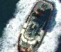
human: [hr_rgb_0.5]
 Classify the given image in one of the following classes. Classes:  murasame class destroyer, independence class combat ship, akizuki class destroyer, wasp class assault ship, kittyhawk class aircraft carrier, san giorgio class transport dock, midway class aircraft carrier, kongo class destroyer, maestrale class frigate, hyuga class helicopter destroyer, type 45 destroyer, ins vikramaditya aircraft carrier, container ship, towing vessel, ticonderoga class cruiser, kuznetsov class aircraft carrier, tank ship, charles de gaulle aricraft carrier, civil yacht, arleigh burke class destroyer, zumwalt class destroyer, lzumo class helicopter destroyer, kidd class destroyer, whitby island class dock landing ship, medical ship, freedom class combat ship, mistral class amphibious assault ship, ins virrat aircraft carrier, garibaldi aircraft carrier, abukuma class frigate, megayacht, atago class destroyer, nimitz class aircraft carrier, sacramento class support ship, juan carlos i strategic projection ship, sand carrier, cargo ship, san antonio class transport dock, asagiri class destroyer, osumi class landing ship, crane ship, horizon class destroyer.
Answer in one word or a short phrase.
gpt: Towing vessel